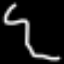
Label: squiggle